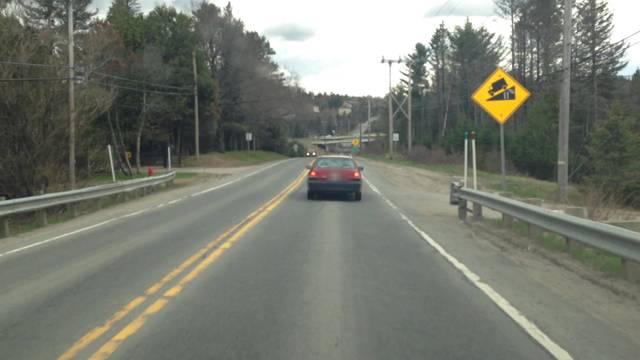
Region: Canada
Coordinates: 45.96, -74.126